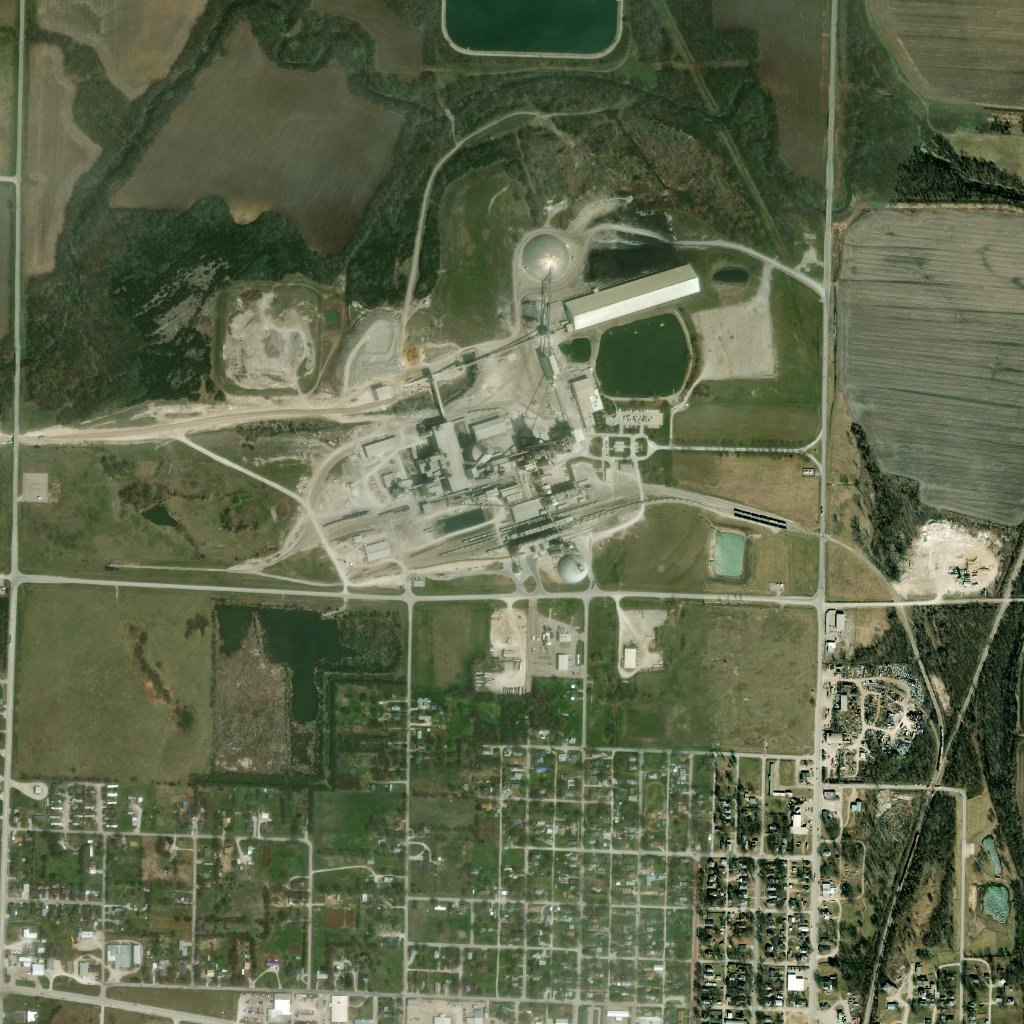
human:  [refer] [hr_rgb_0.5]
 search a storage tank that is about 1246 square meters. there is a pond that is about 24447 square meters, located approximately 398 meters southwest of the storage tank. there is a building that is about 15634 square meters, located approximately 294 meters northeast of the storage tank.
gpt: <box>[[45, 42, 48, 45, 0]]</box>

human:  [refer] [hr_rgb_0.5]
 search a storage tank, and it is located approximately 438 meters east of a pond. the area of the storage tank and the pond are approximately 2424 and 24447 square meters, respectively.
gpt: <box>[[54, 53, 57, 57, 0]]</box>